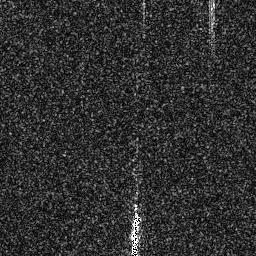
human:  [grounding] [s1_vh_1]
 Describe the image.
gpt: In the satellite image, there is  <ref>1 medium ship </ref> <box>[[49, 81, 55, 99, 0]]</box> located at bottom.